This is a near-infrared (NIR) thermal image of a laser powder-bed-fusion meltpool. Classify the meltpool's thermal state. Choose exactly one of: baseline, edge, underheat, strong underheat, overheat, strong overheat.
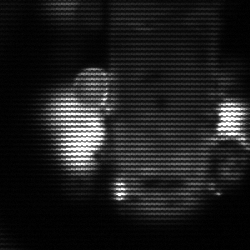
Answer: strong underheat